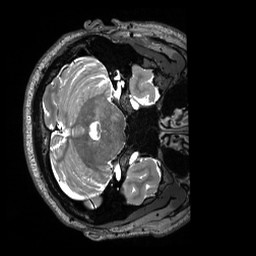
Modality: T2w
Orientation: axial
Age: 25
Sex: male
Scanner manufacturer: siemens
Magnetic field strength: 3 T
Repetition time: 3.2 s
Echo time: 0.563 s